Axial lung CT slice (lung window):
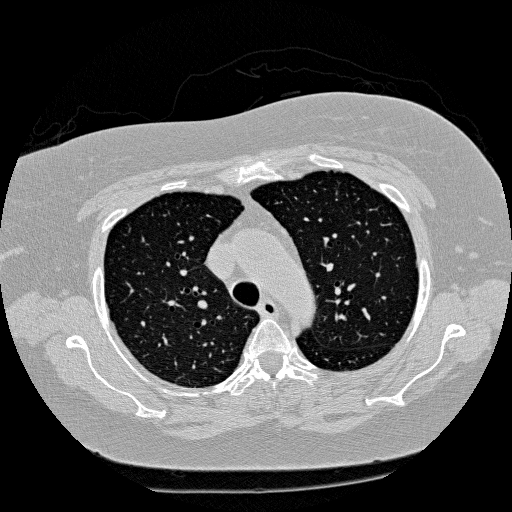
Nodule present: no